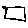
Label: square